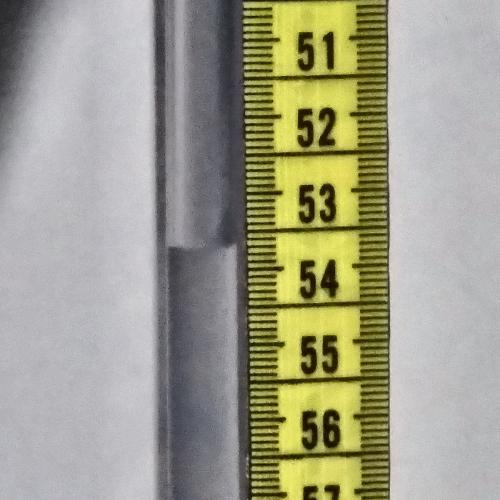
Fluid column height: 53.7 cm